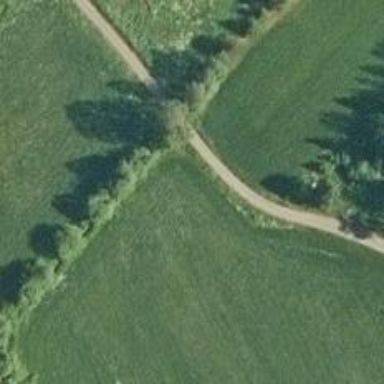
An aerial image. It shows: Barrier denoted by row of trees.